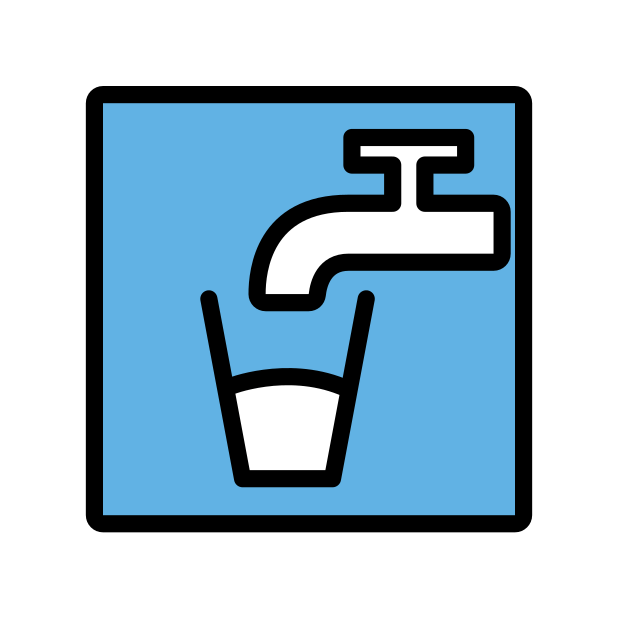
Emoji: 🚰
Name: potable water symbol
Unicode: 0x1f6b0